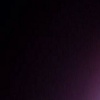
Label: space